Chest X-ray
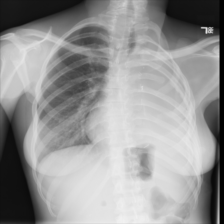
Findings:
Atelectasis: negative
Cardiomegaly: negative
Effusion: negative
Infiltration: negative
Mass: negative
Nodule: negative
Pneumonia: negative
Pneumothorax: negative
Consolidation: negative
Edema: negative
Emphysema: negative
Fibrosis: negative
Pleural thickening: negative
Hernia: negative